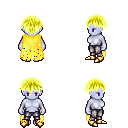
a pixel art fantasy rpg character, female body template, dark elf, purple skin, yellow tattered cape, metal pants, gold short bangs hairstyle, gold boots, four views (front, back, left, right), 2x2 character sprite sheet, small pixel art, hard edges, no anti-aliasing